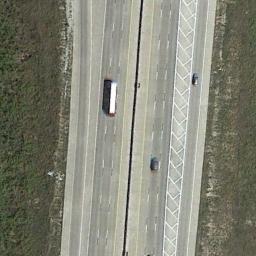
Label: freeway